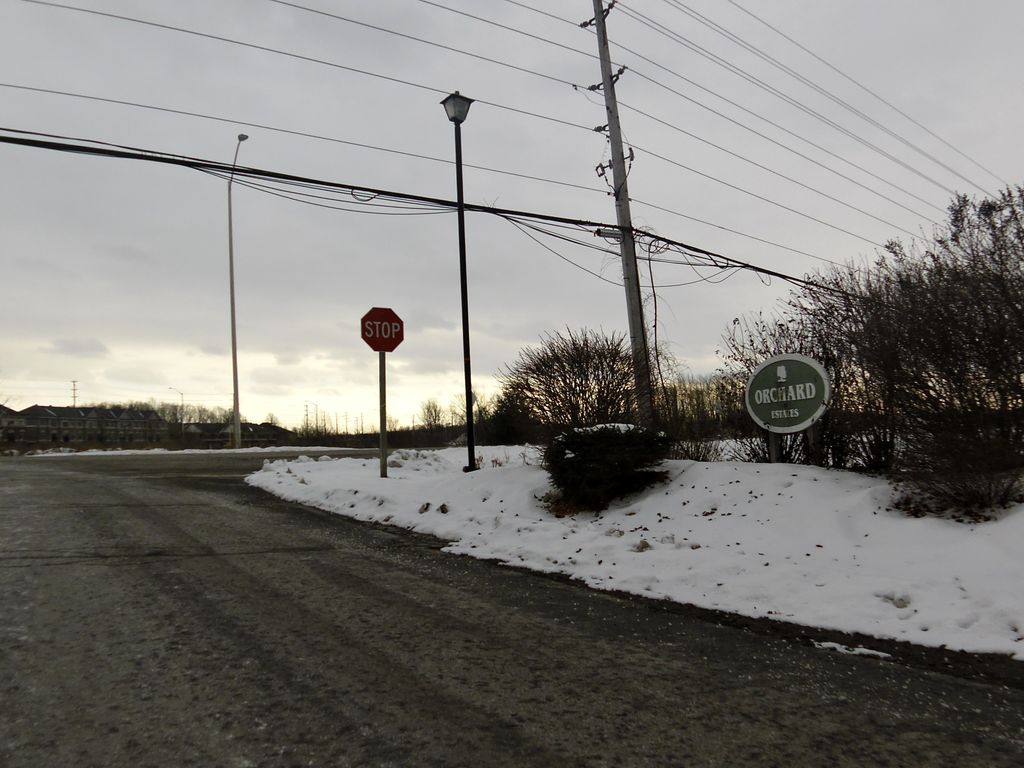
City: ottawa-gatineau